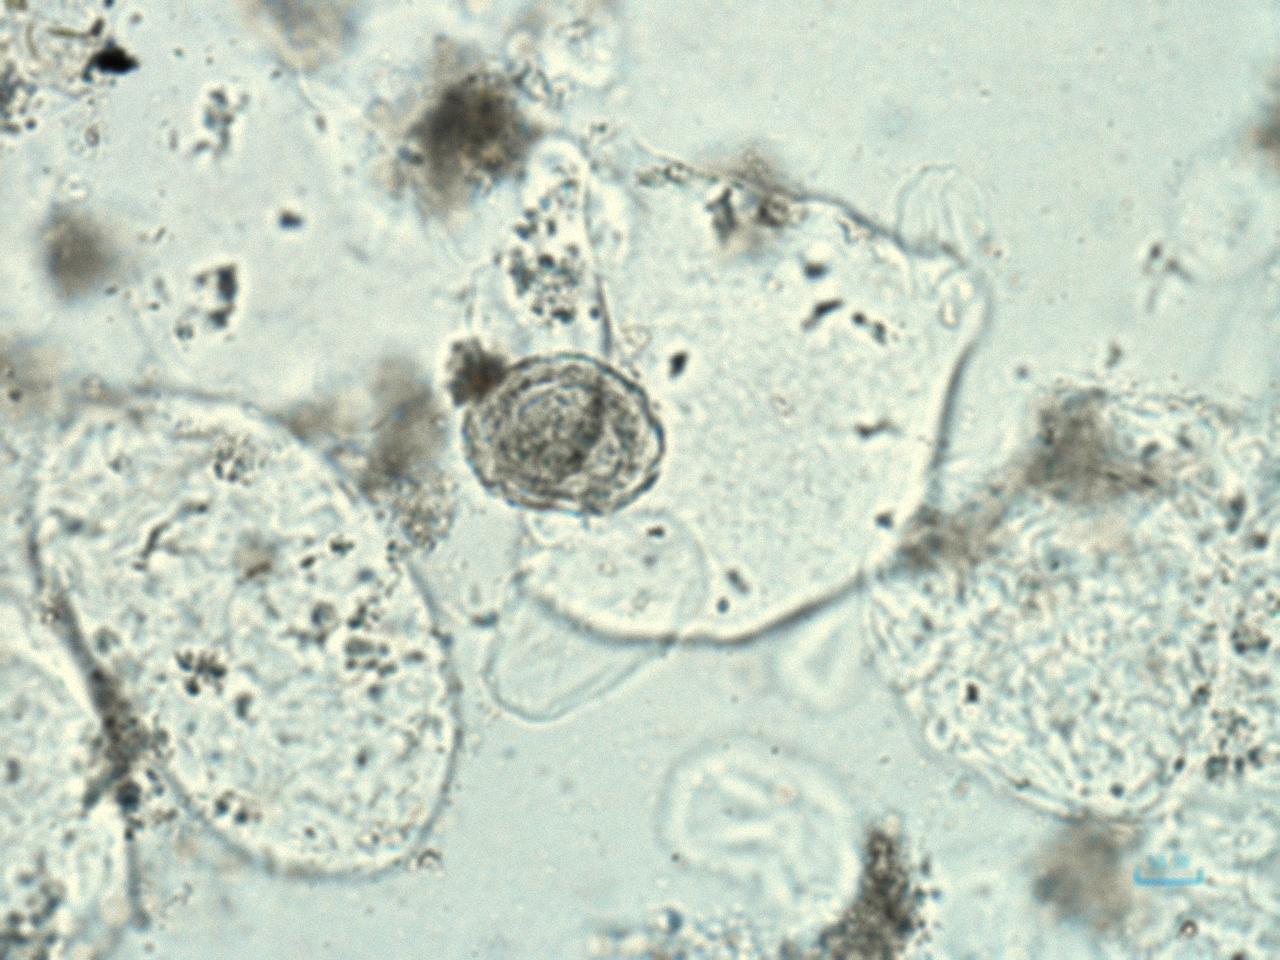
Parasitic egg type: Hymenolepis nana